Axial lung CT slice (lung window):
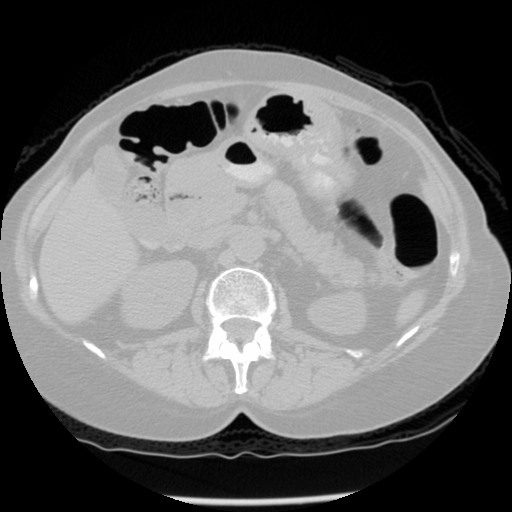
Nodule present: no